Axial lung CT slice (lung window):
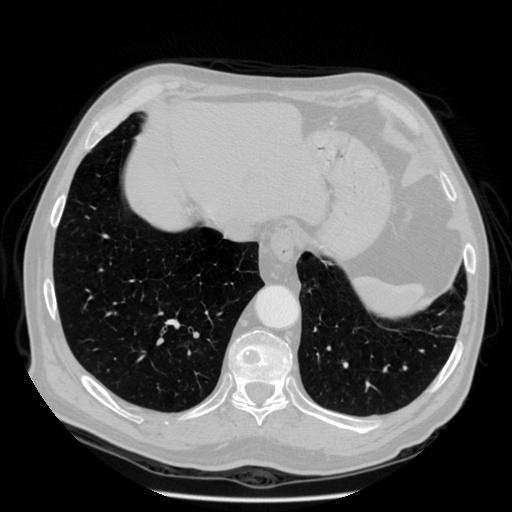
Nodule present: no